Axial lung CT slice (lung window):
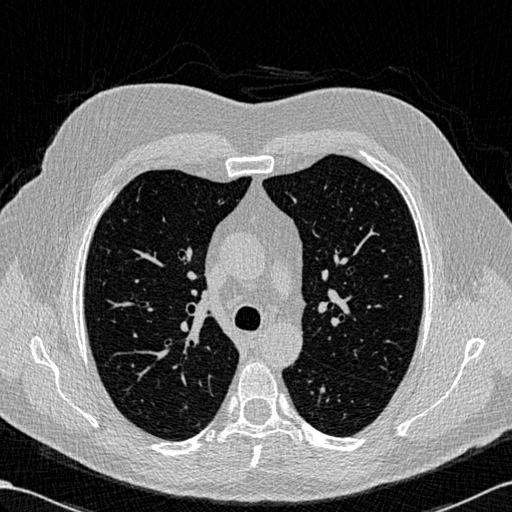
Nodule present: no